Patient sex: M
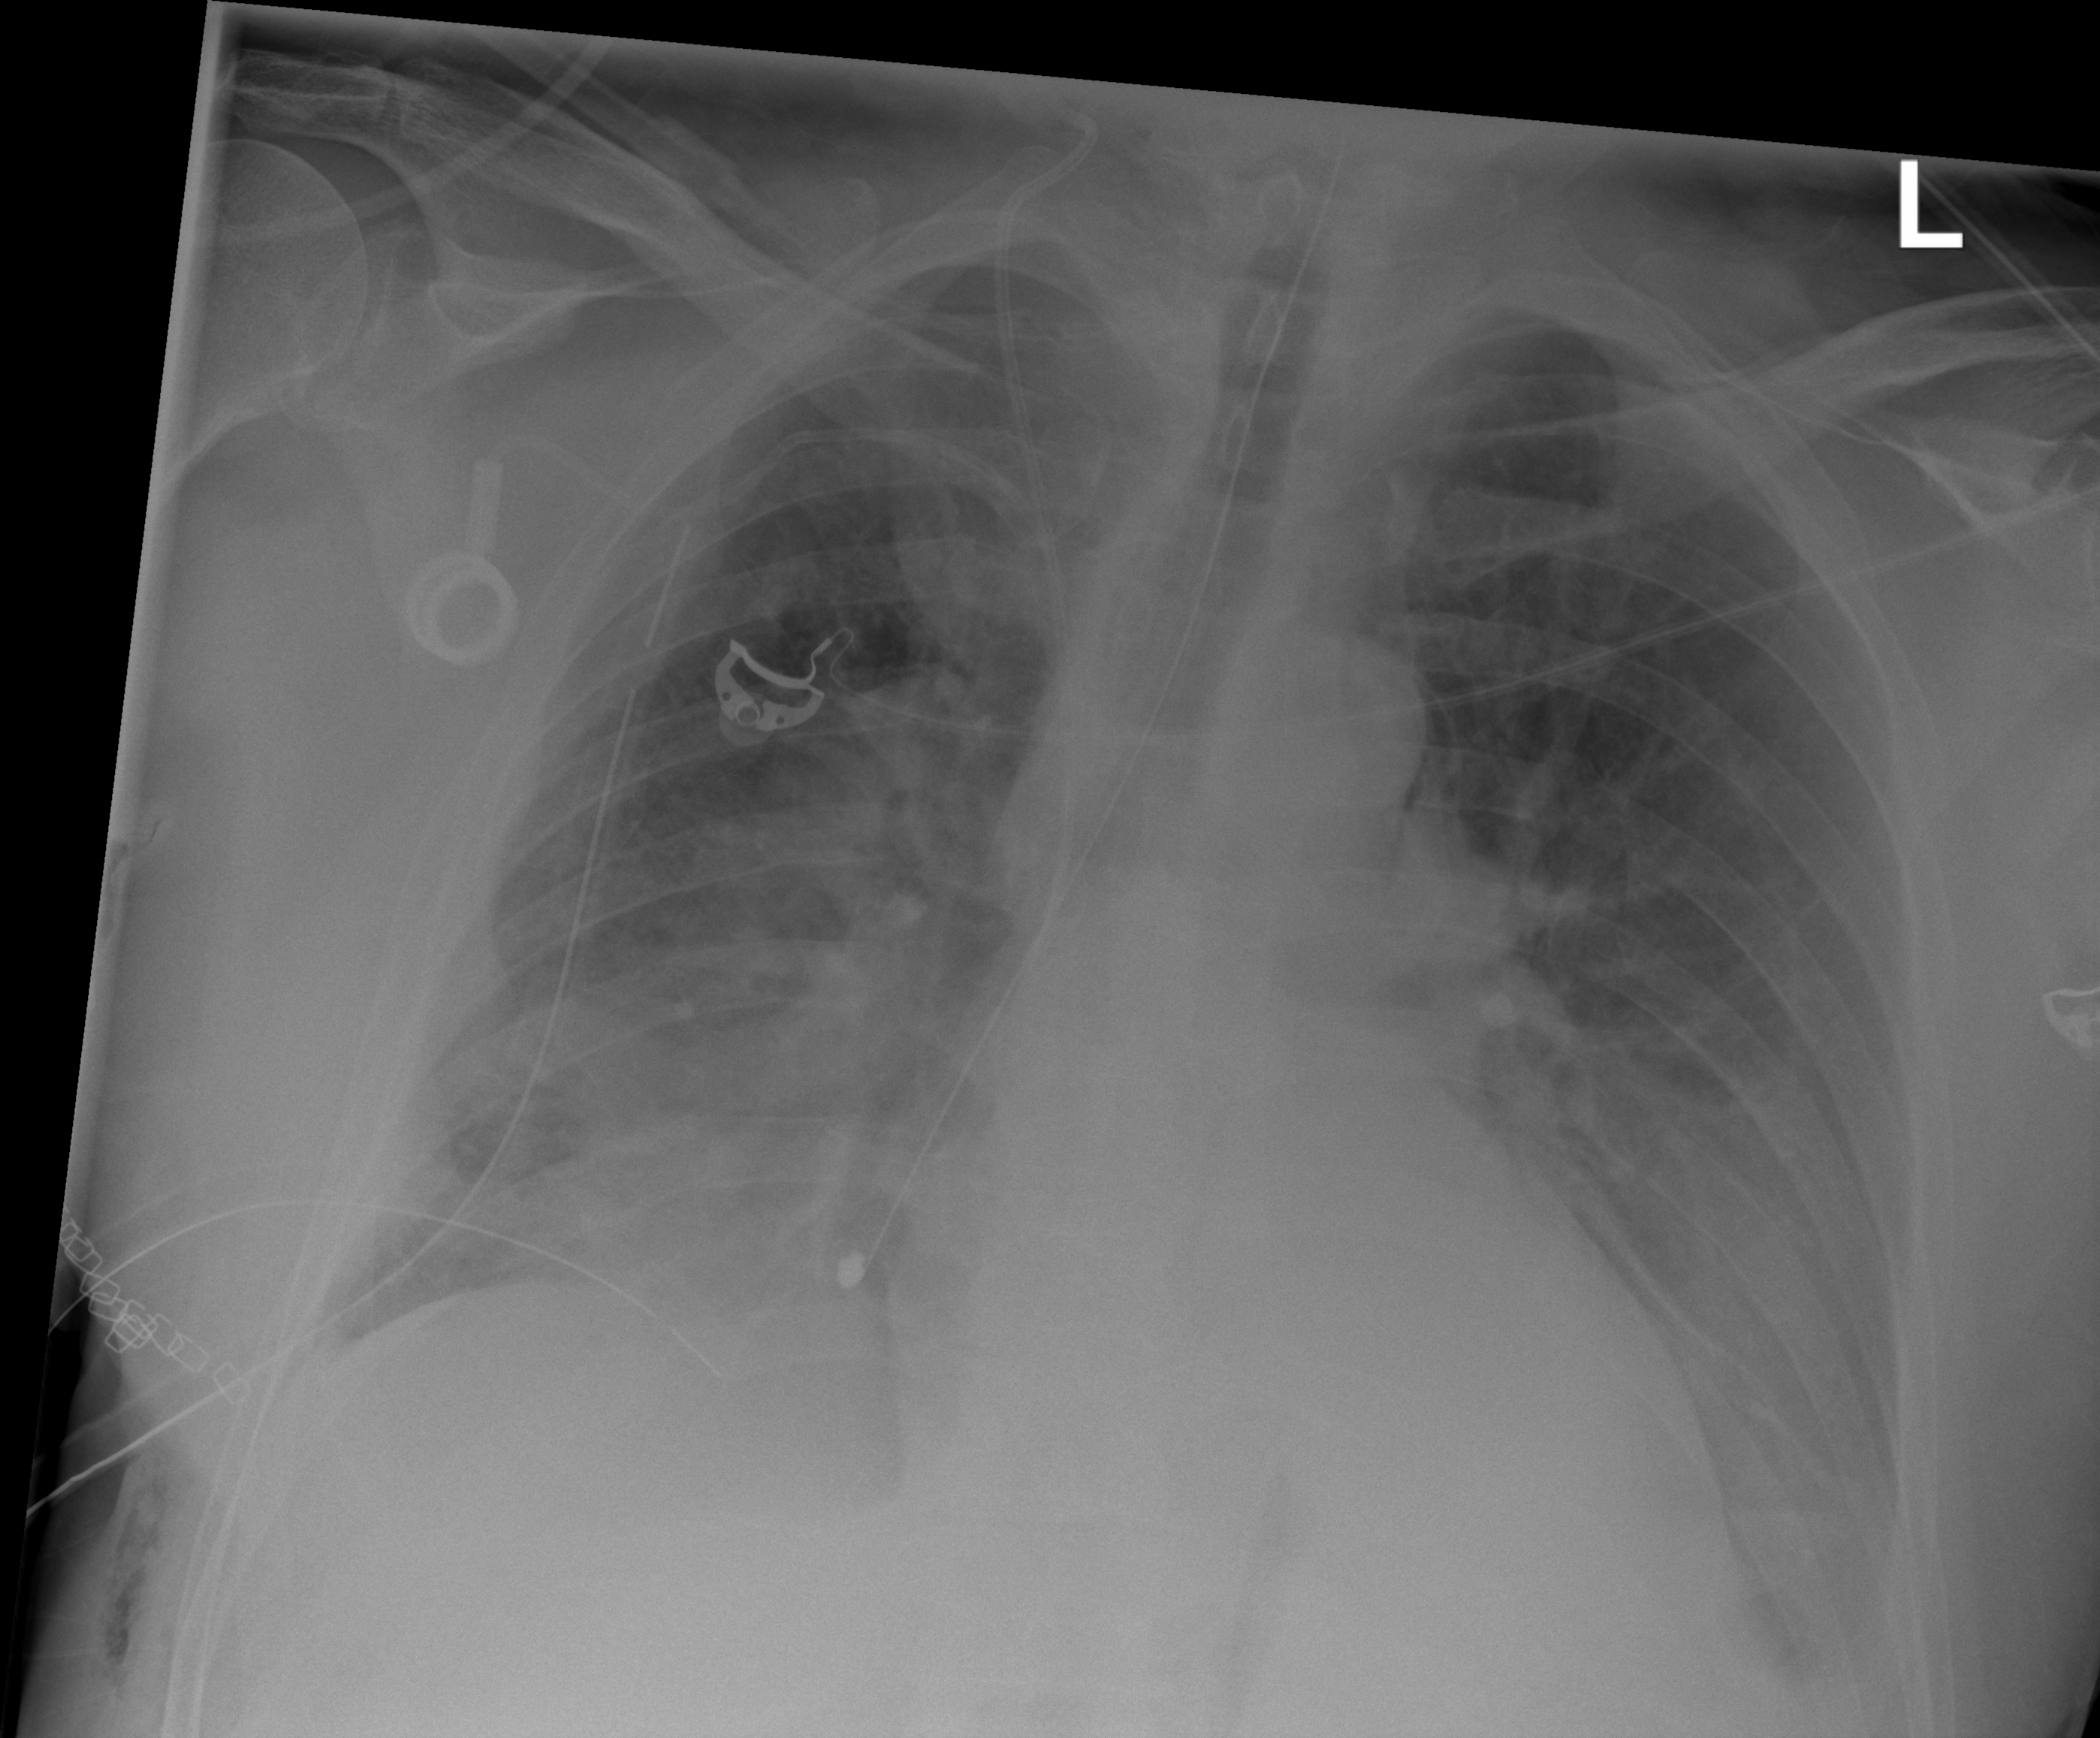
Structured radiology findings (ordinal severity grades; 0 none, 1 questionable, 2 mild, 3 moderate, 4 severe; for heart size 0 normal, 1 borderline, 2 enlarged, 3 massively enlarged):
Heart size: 1
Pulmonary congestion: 2
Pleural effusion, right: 2
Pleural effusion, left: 2
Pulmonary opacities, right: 2
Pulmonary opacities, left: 0
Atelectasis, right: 2
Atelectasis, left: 2